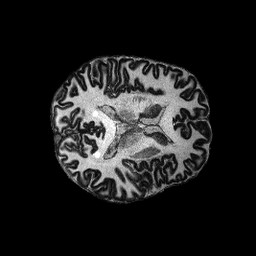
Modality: MP2RAGE
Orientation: axial